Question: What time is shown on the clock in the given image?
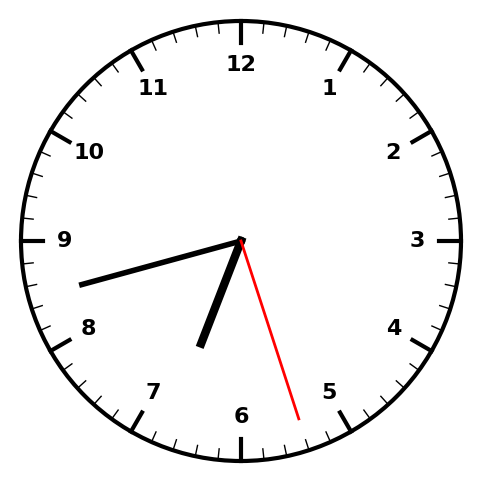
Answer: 06:42:27